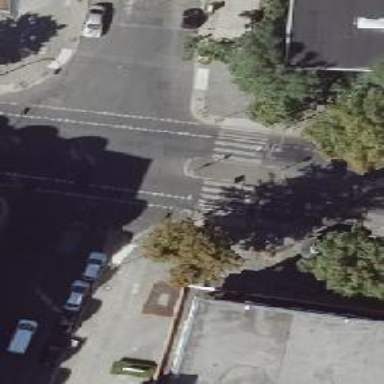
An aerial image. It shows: Marked zebra crossing with island.